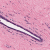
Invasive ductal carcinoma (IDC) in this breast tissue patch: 0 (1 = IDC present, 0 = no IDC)